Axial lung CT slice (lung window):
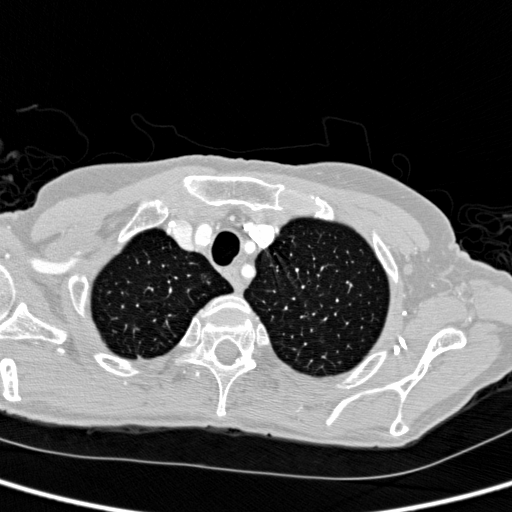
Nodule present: no